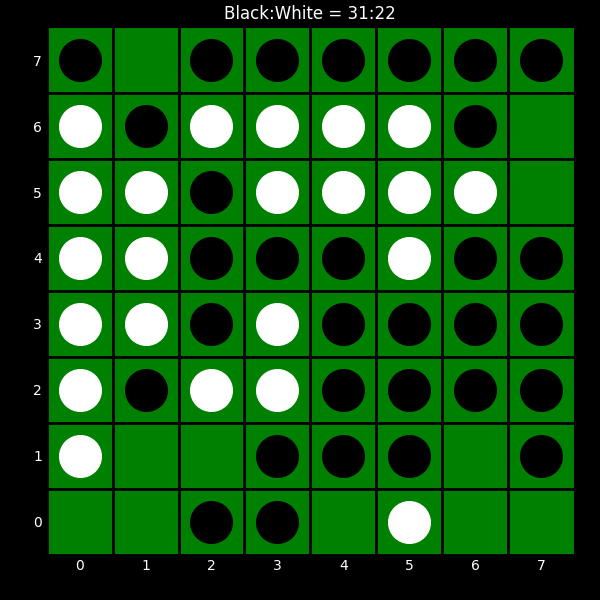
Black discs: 31
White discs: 22